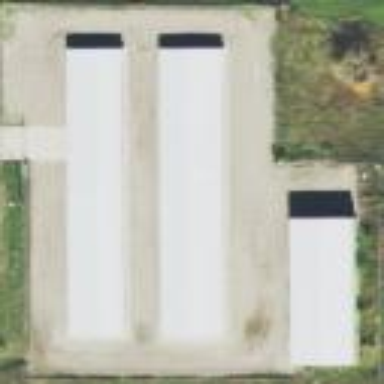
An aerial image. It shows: Garages used for storage rental.